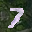
Label: 7